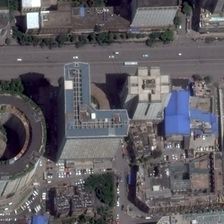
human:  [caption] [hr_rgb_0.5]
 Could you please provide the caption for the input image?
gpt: a building like poqand a building like plq and a building like p#q in it .

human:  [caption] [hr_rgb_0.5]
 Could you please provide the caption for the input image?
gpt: some sparse plants on either hand of the highway .

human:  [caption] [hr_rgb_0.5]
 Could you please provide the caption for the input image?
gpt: five tall buildings in it while with a light brown highway besides .

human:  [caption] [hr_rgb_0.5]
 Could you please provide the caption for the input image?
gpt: many short buildings besides the commercial buildings in it .

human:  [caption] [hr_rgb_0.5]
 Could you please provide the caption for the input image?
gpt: some buildings and green trees are in two sides of a road .